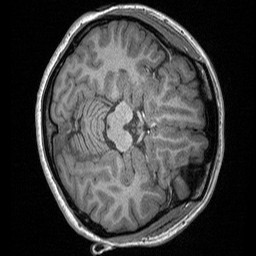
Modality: T1w
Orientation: axial
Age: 18
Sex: female
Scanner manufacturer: siemens
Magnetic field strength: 3 T
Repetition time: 1.64 s
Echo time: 0.00234 s